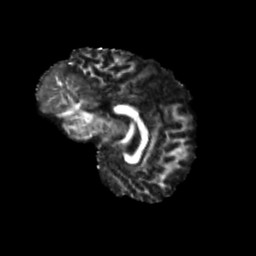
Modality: FA
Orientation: sagittal
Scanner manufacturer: siemens
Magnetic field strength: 3 T
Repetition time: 4 s
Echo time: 0.0594 s